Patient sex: M
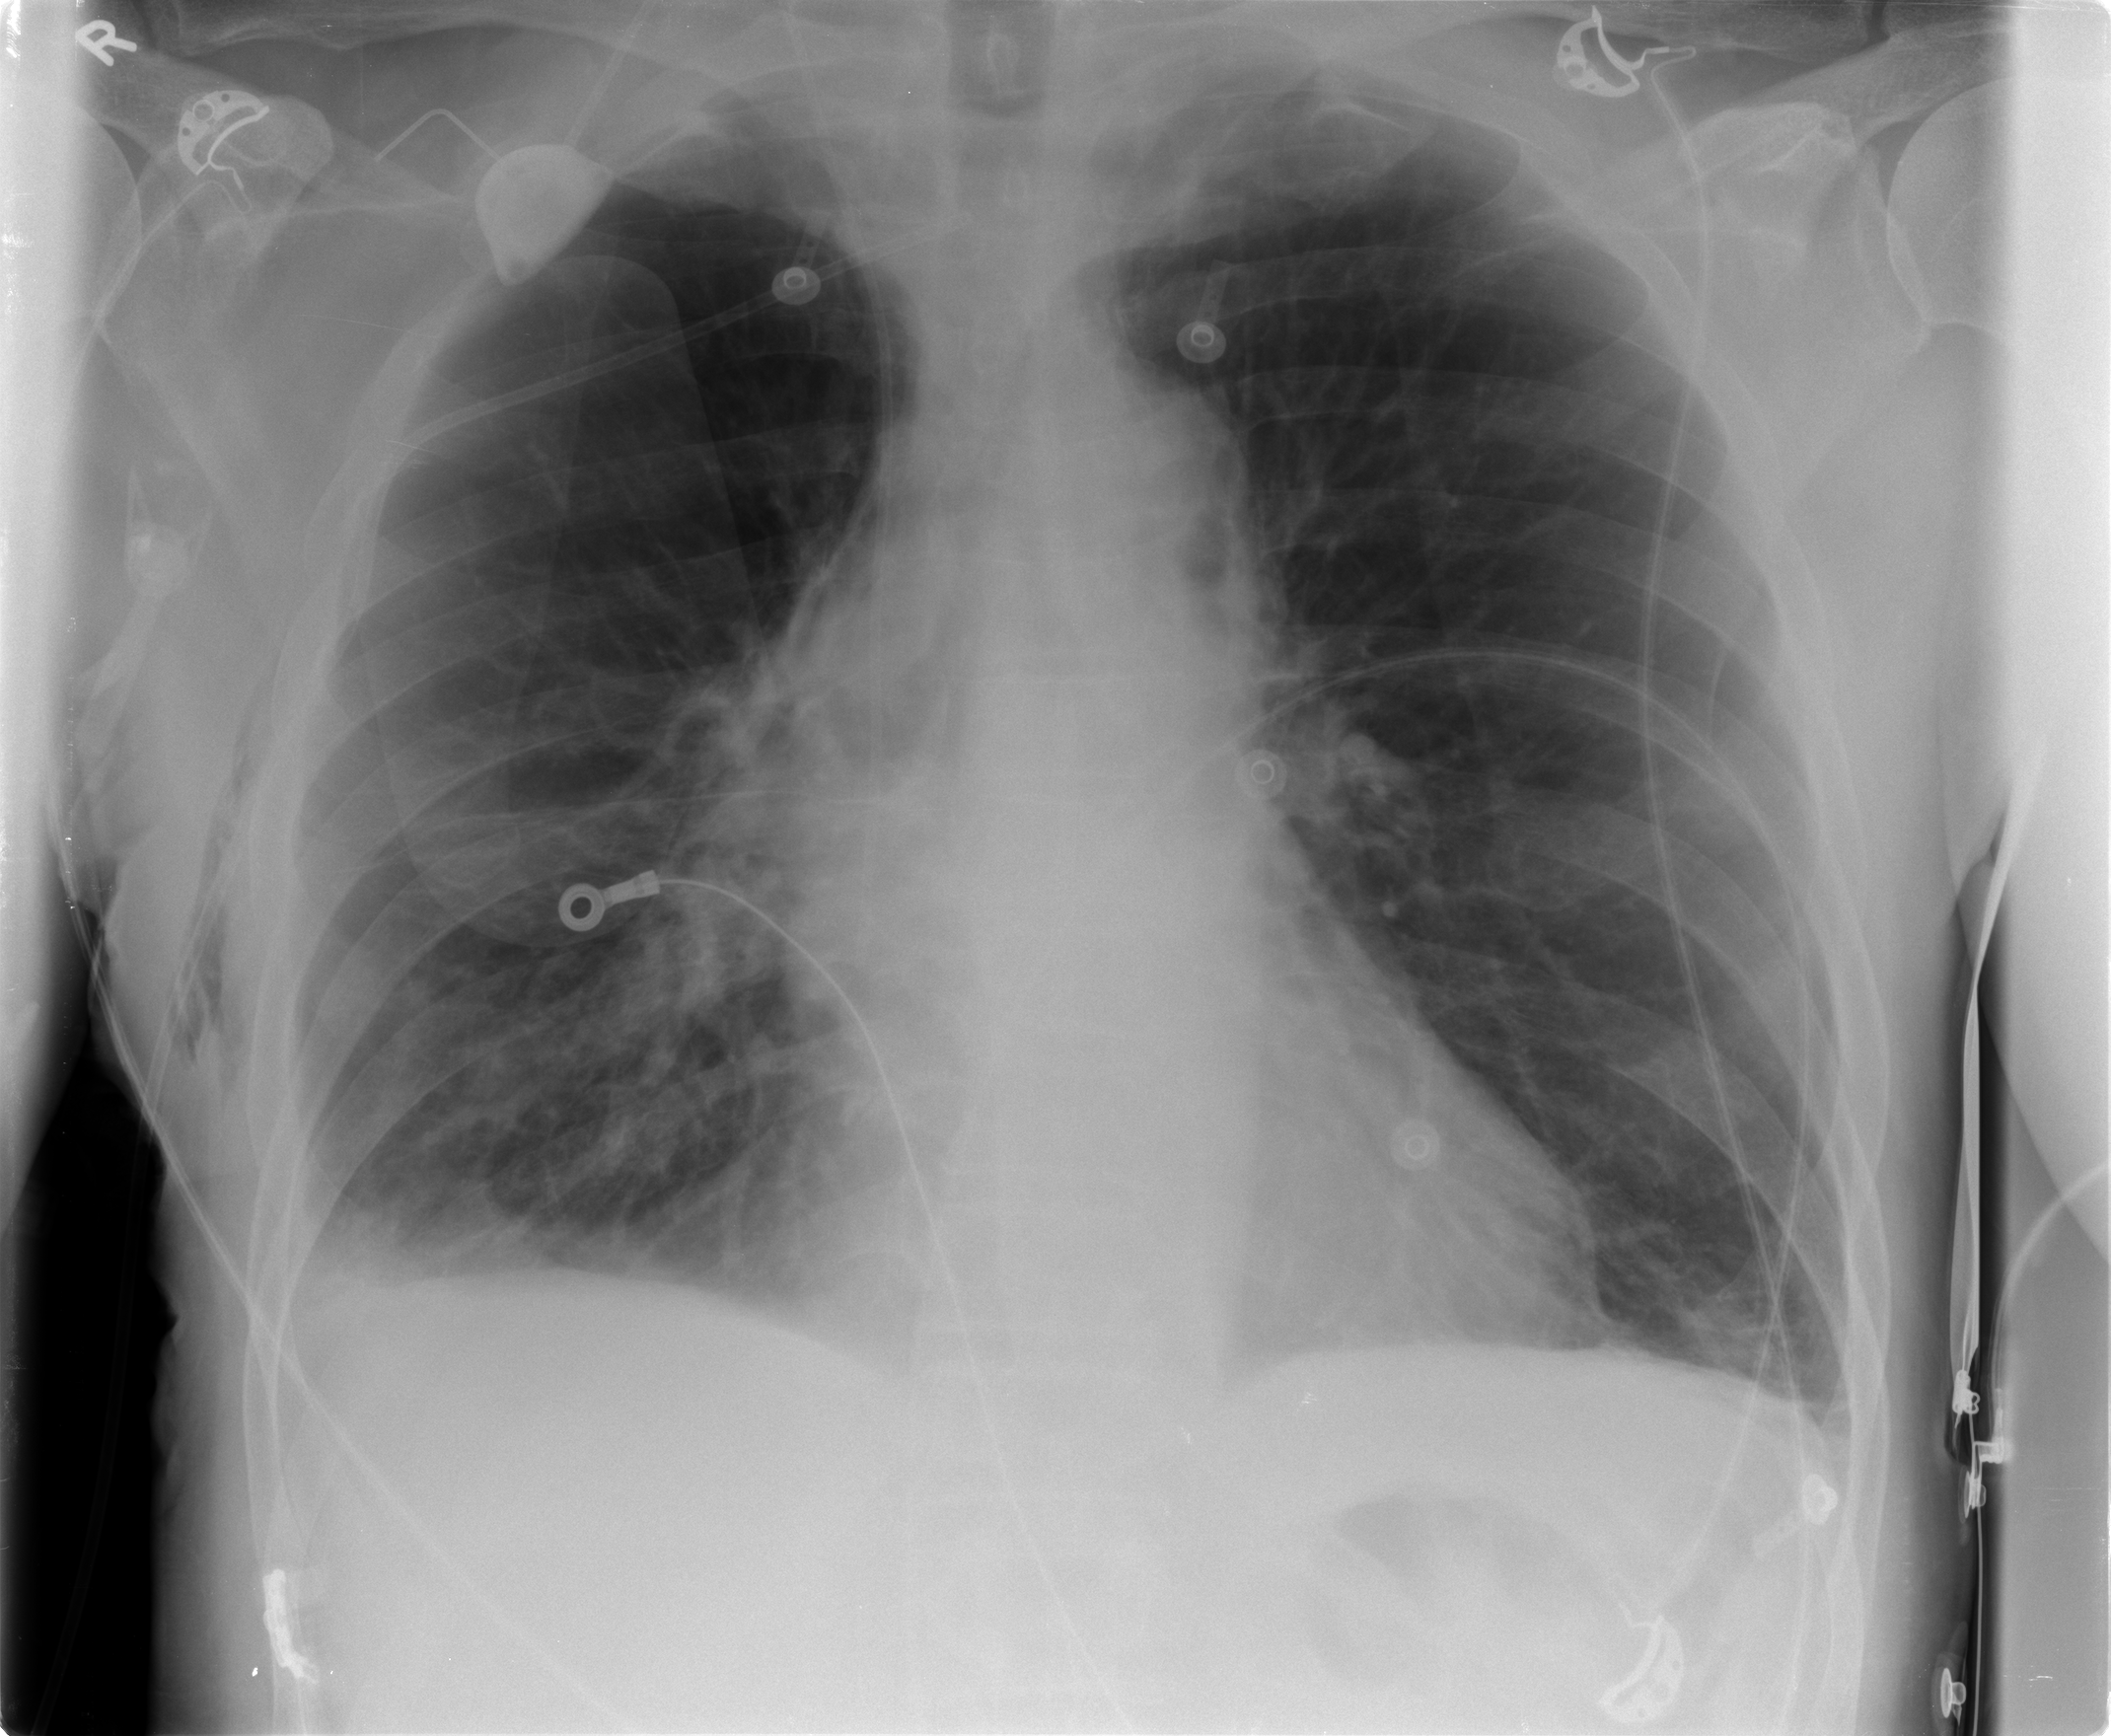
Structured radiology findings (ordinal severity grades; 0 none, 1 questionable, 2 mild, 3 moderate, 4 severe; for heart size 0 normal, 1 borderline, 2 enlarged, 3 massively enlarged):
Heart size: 0
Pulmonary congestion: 2
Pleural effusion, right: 1
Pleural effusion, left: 0
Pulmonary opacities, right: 0
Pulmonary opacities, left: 0
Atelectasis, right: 2
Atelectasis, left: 2